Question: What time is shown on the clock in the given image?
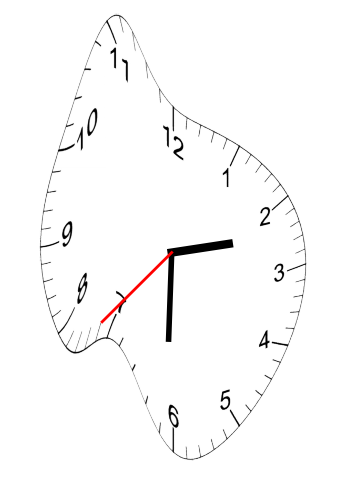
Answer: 02:30:37